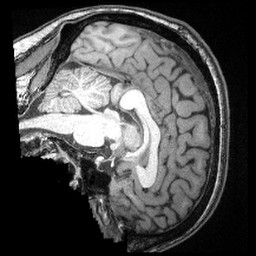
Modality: T1w
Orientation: sagittal
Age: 27
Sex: male
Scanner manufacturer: siemens
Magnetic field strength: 3 T
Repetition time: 2.4 s
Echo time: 0.00374 s